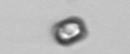
Label: Thalassiosira